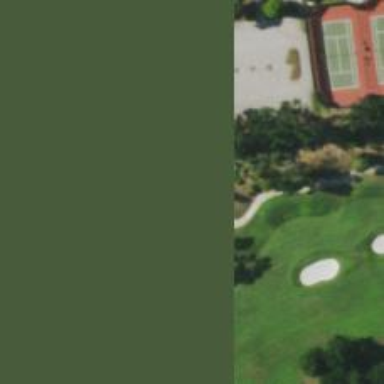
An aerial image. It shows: Path for both road and golf.